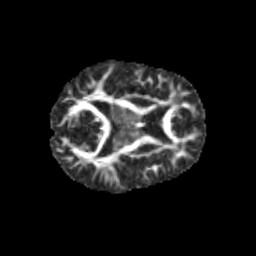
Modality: FA
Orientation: axial
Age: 9
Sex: male
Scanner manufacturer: siemens
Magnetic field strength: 3 T
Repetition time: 3.8 s
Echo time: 0.07 s